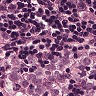
Metastatic tissue present: yes